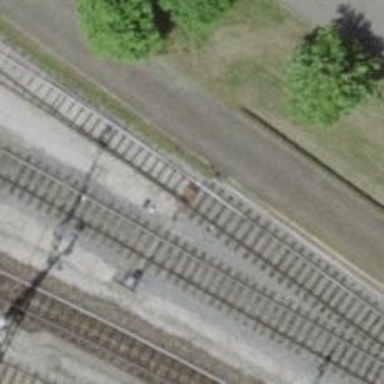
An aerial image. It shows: Railway switch.